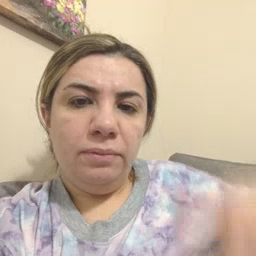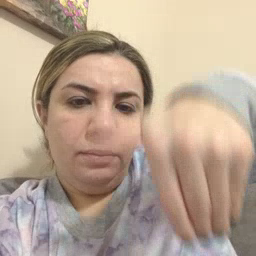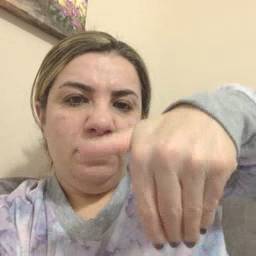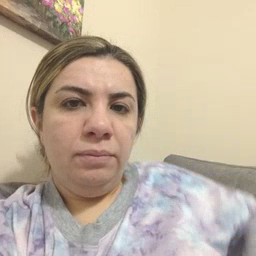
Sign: night